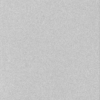
Label: dusty